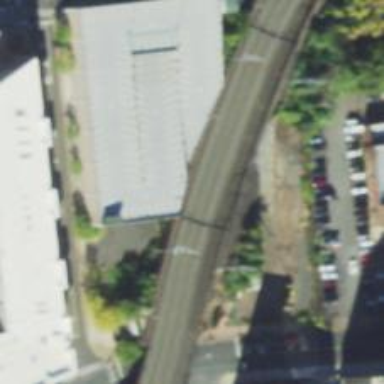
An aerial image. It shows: Railway track with contact lines for electrification.